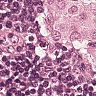
Metastatic tissue present: yes